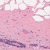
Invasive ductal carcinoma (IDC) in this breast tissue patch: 0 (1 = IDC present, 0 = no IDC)